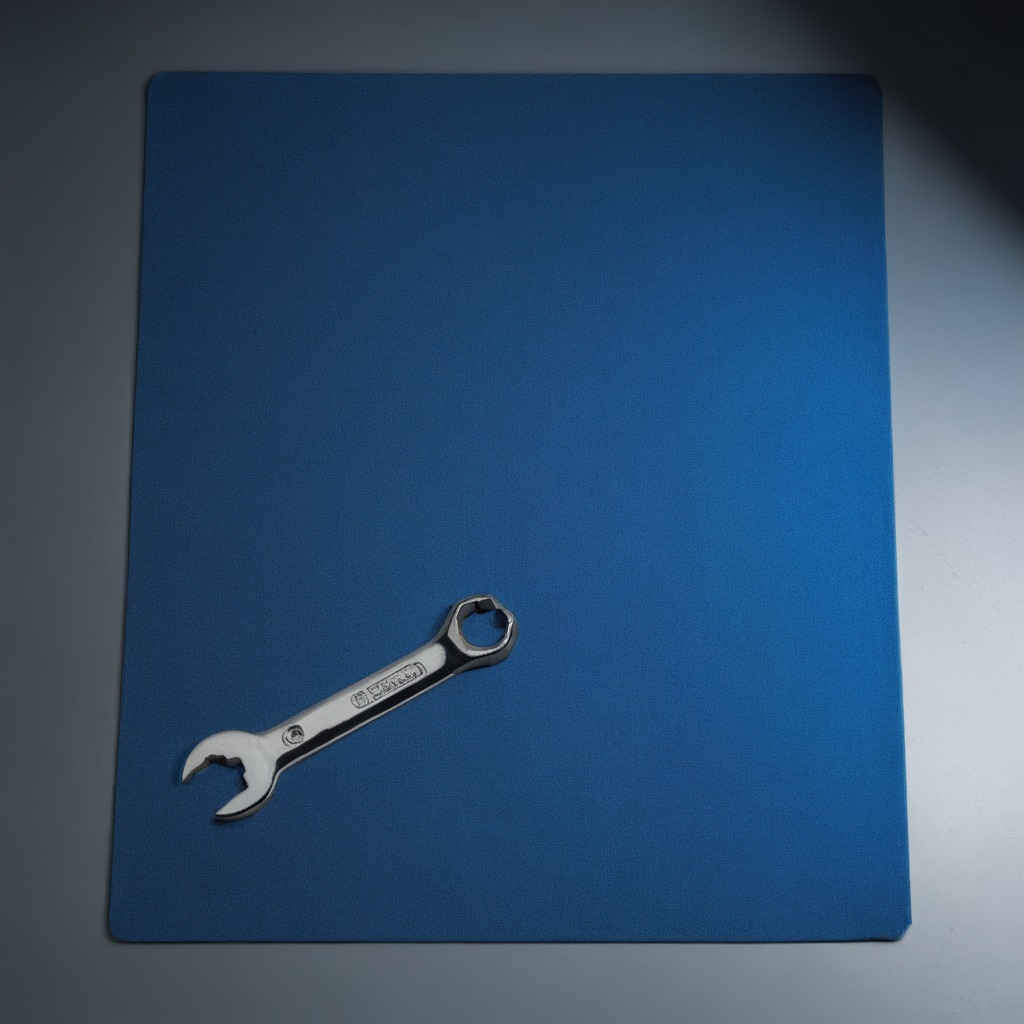
An wrench lies on the clean granite tabletop beneath a blue rubber mat inside a workshop under bright overhead lighting crisp shadows high clarity worn but beneath the mat.